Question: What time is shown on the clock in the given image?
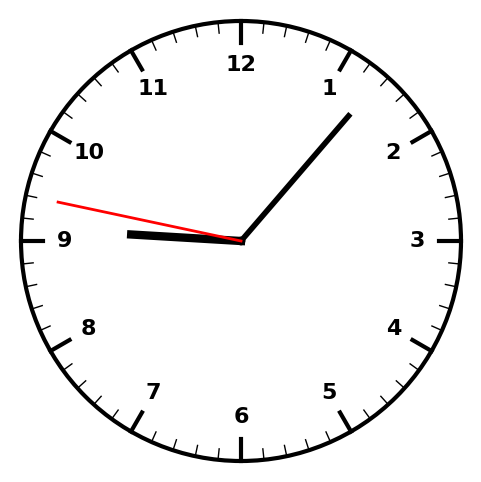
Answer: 09:06:47